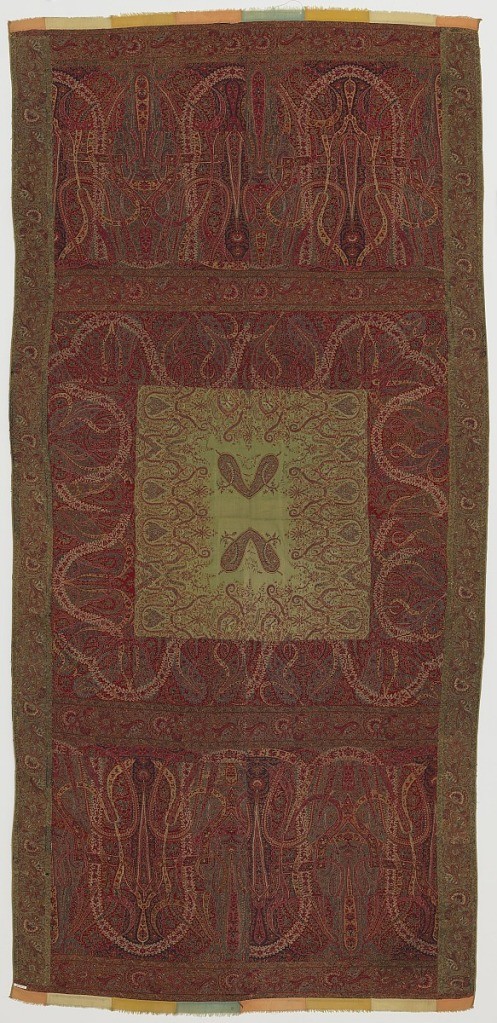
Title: Shawl
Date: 1830–1850
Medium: wool Technique: twill tapestry weave, pieced Label: wool twill tapestry, pieced together
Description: Shawl with large-scale leaves. Center in light green with repeated almond shapes in pairs surrounded by floral elements. Center enframed by four outer borders of varying widths. Predominantly red and green.